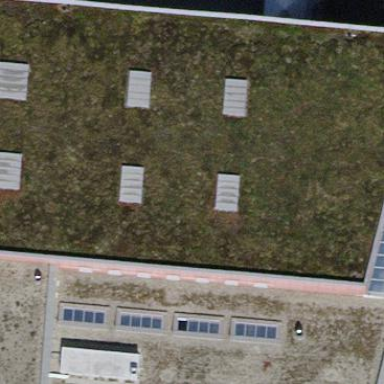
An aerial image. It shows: Civic building with flat roof.